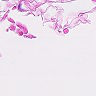
Metastatic tissue present: no